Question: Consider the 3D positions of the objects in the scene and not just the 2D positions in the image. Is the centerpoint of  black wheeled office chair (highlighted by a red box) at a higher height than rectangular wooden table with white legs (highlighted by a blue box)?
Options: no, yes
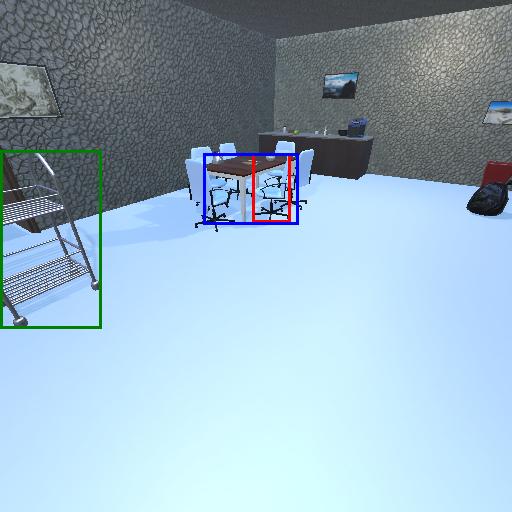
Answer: no